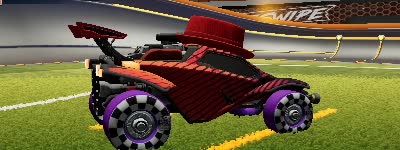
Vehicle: octane